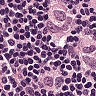
Metastatic tissue present: no